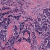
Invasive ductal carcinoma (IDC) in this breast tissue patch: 1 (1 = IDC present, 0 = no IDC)